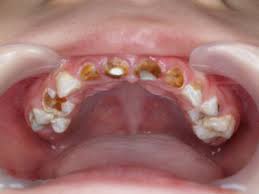
Condition: Caries